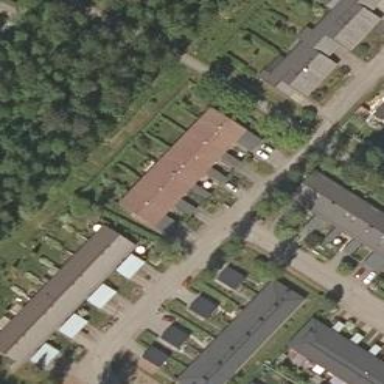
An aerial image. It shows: Terrace building with gabled roof.